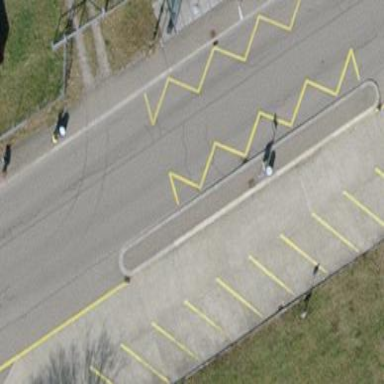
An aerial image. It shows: Parking area with asphalt surface.